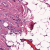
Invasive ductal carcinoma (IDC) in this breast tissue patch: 1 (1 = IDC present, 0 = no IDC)